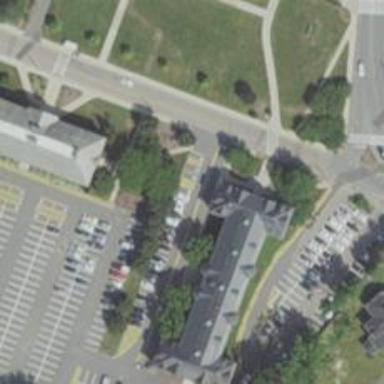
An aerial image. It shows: Parking space.